Field crop: maize
Growth stage: 2
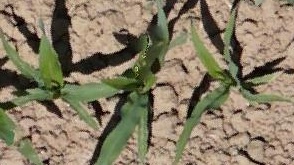
Species: maize